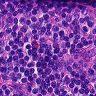
Metastatic tissue present: no